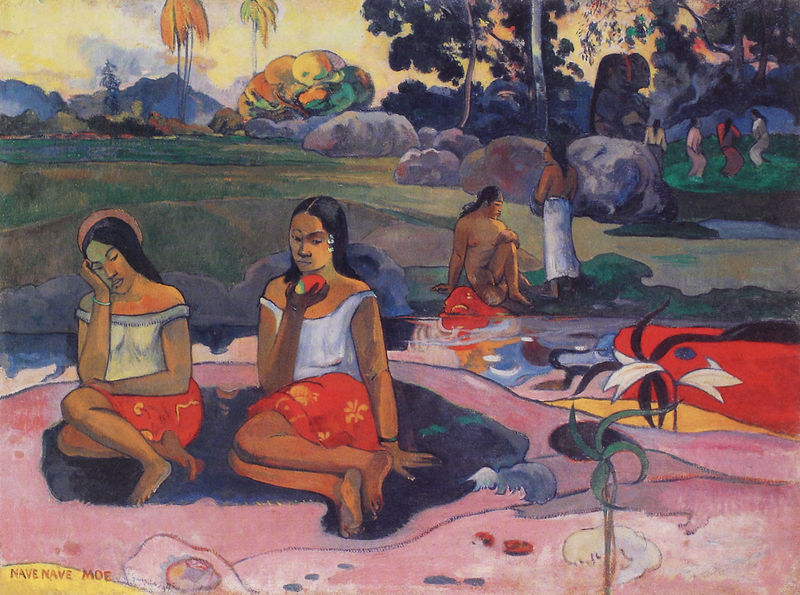
Titel: nave nave moe (Süße Träume)
Künstler: Paul Gauguin
Institution: St. Petersburg, Eremitage
Schlagwörter: baum, blau, dunkel, himmel, mann, nackt, weiß, badende, bäume, frauen, gelb, grün, sitzen, blume, braun, bunt, kleid, männer, schwarz, rot, wiese, tanz, hemd, kleidung, insel, pflanze, pflanzen, tanzen, rosa, frucht, früchte, apfel, strand, schlafen, farben, essen, gauguin, südsee, lilie, armband, heiligenschein, palmen, karibik, hawai, picknik, indianer, frauene, langweile, nave, moe, nava nava moe, navenave moe, navenave